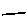
Label: line